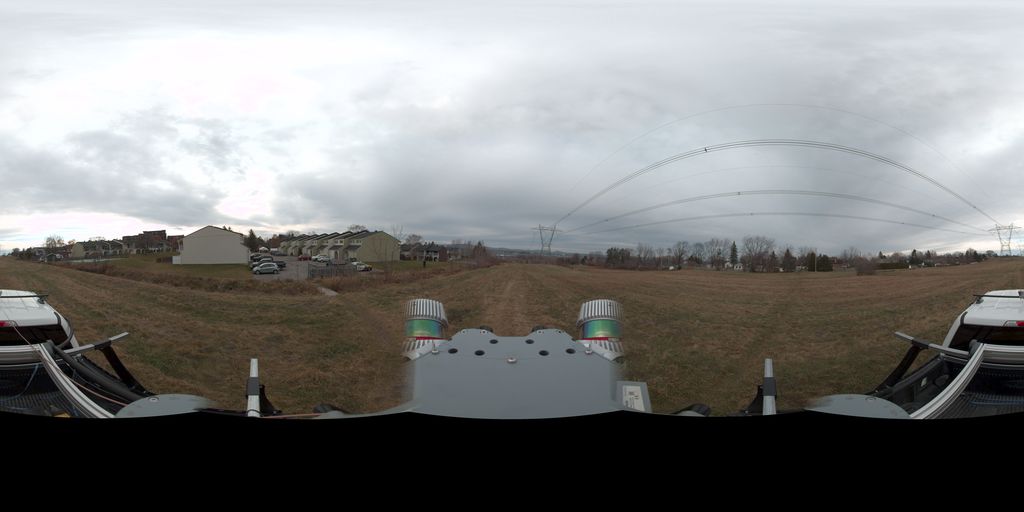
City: quebec_city